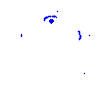
Particle: electron